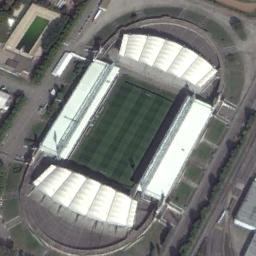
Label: stadium